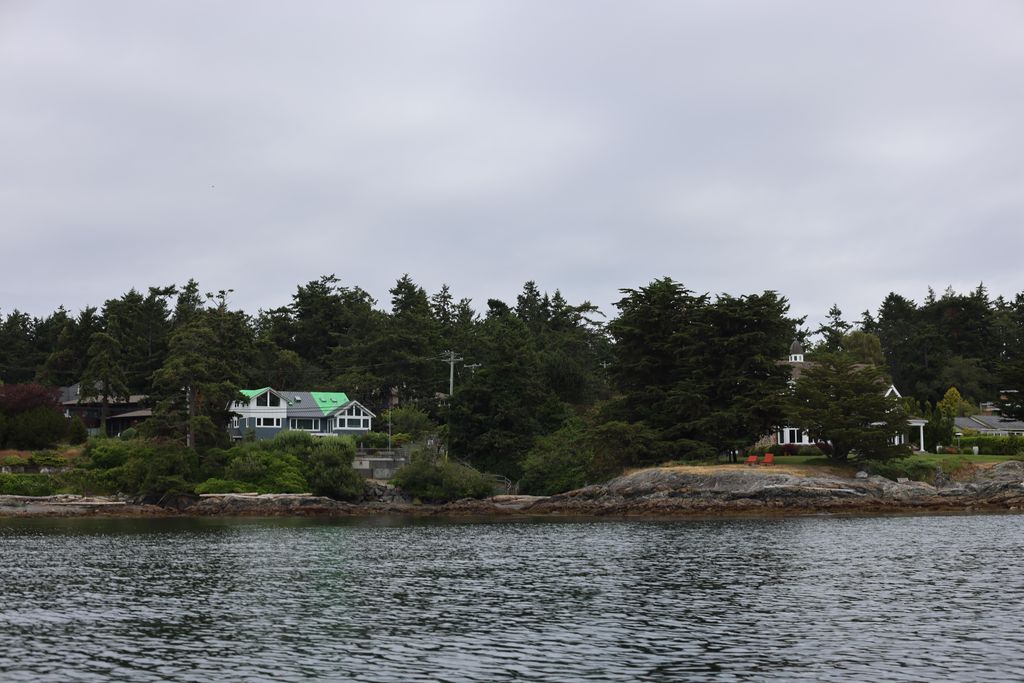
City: victoria